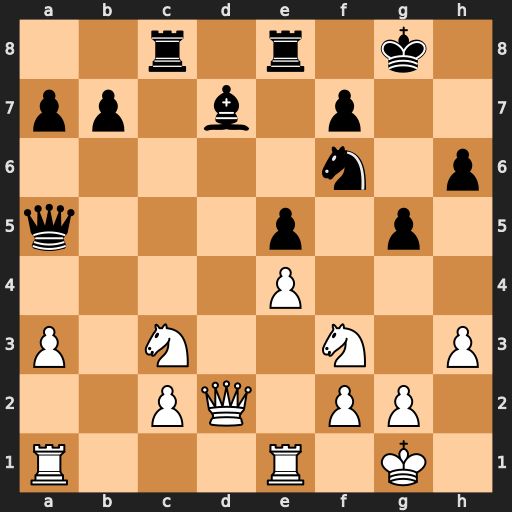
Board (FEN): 2r1r1k1/pp1b1p2/5n1p/q3p1p1/4P3/P1N2N1P/2PQ1PP1/R3R1K1
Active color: w
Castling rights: -
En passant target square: -
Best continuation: Nd5 Qxd2 Nxf6+ Kf8 Nxd2